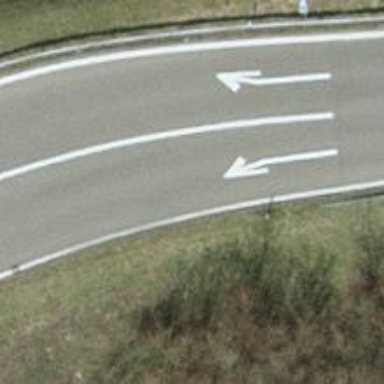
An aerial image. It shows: Asphalt trunk link road.